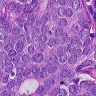
Metastatic tissue present: yes